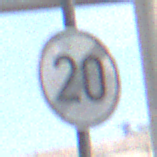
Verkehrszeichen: EndeGeschwindigkeit20
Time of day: MorningAfternoon
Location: Outdoor (Urban)
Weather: PartlyCloudy
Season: NotSpecified
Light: Natural